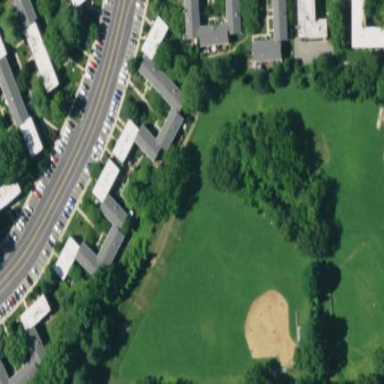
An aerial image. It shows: Grassy pitch designated for softball leisure sports.